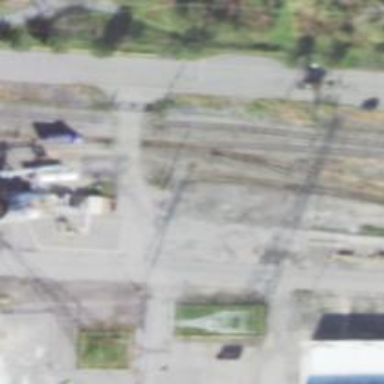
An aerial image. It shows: Railway level crossing.